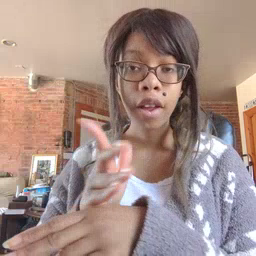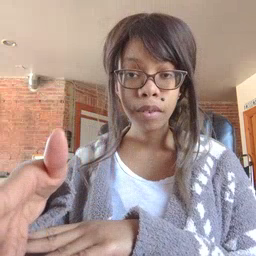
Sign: after